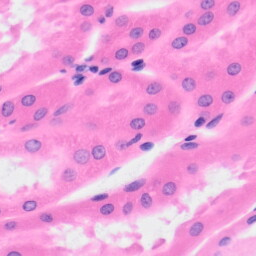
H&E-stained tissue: Kidney